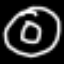
Label: donut